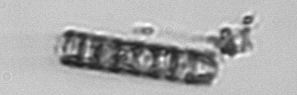
Label: Paralia_sulcata